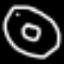
Label: donut